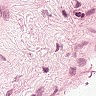
Metastatic tissue present: no